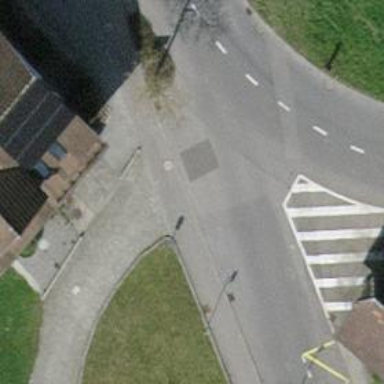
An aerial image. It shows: Unclassified road with opposite cycleway.